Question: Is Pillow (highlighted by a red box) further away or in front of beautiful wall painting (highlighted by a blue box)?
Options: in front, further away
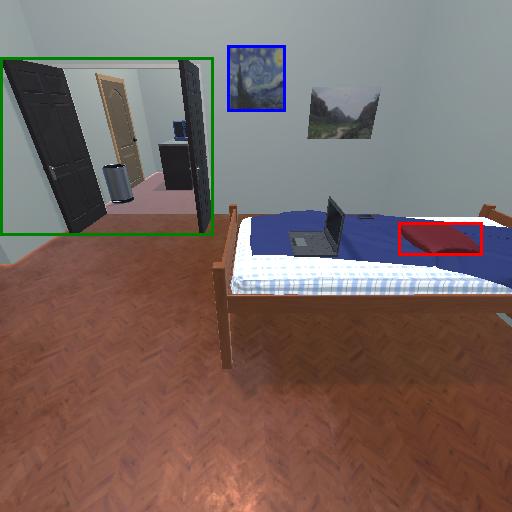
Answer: in front